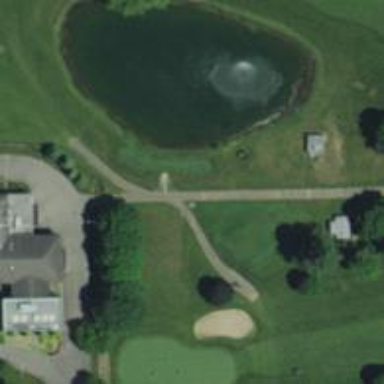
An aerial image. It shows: Service road used as golf cart path.